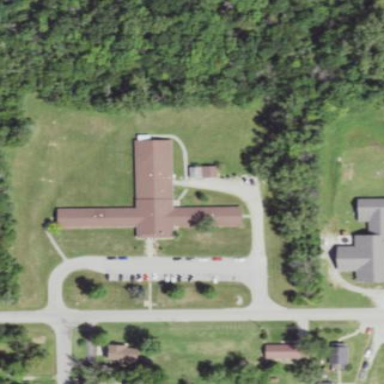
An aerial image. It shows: Nursing home building that serves as social facility.